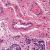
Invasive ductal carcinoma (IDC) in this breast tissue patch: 0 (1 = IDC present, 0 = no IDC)